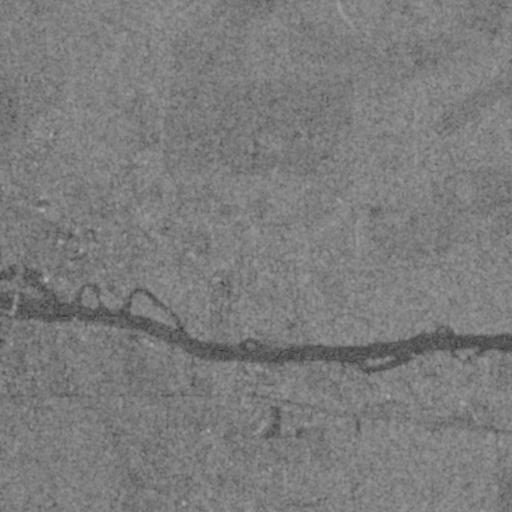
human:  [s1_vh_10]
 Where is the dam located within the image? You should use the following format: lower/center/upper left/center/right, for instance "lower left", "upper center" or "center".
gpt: The dam is located in the center left of the image.
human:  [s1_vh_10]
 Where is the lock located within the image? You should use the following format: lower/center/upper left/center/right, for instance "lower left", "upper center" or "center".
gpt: The lock is located in the center left of the image.
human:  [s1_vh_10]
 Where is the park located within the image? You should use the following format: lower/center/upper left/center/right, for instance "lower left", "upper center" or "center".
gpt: The park is located in the lower left of the image.
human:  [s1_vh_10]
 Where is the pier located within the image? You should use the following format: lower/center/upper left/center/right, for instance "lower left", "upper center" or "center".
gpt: The pier is located in the center left of the image.
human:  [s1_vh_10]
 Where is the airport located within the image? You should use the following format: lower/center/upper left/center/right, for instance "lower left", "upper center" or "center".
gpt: There is no airport in the image.

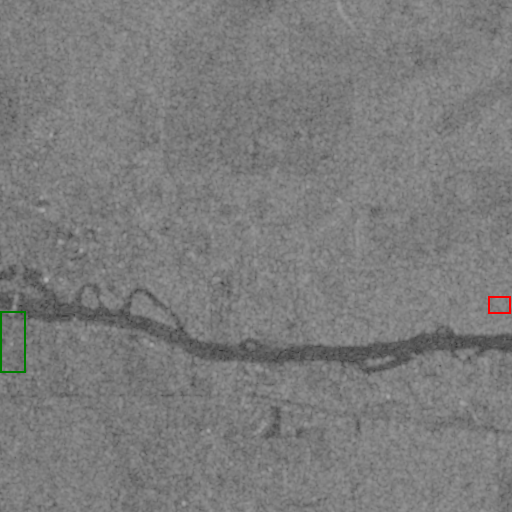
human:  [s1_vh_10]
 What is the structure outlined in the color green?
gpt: The structure outlined in green is a park.
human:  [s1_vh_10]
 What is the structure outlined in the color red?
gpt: The structure outlined in red is a parking lot.
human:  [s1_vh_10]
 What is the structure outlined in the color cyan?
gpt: There is no cyan outline.